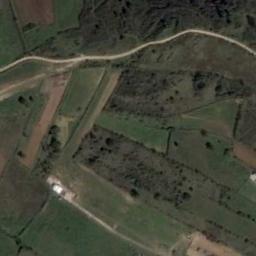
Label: terrace